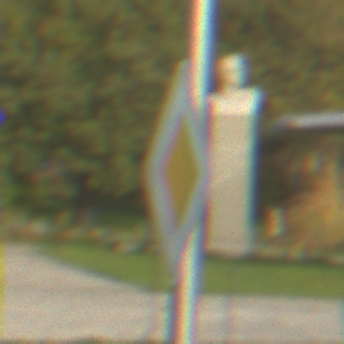
Verkehrszeichen: Vorfahrtsstrasse
Umgebung: Outdoor, Special
Tageszeit: SunriseSunset
Wetter: Clear
Licht: Natural
Jahreszeit: NotSpecified
Kontrast: MediumContrast